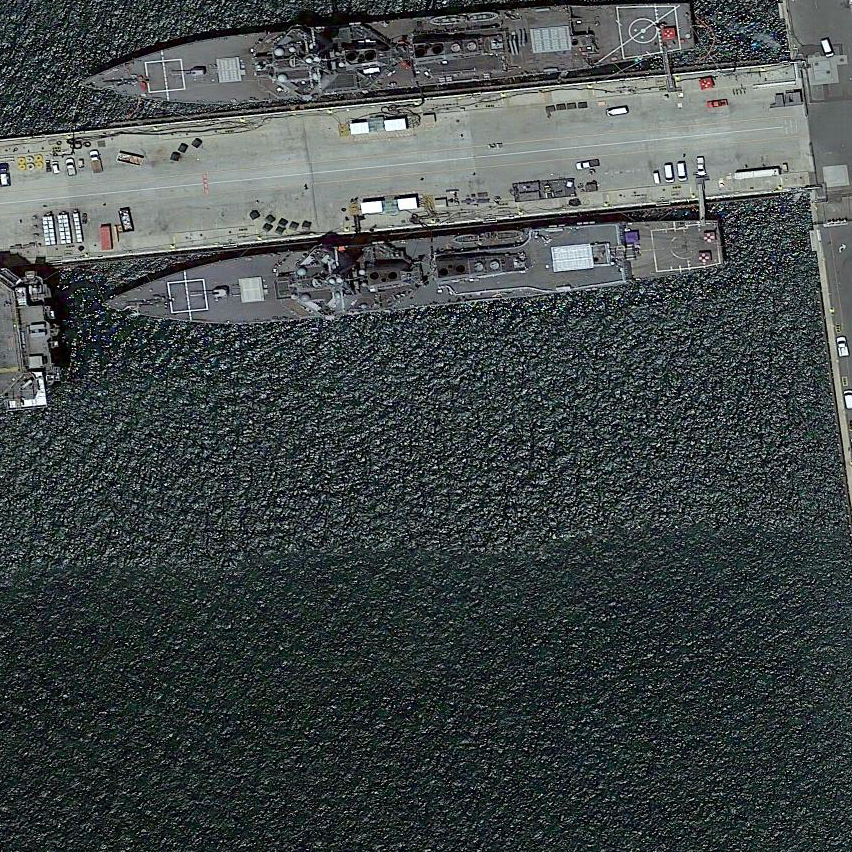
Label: destroyer